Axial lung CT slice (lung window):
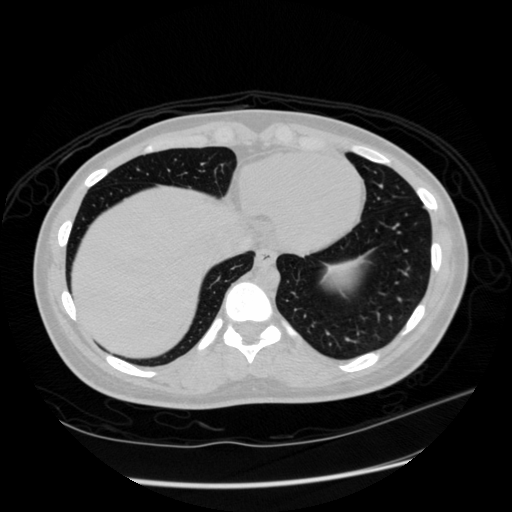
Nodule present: no